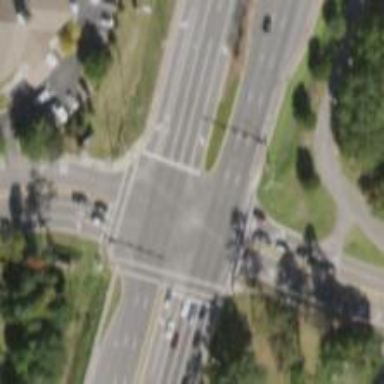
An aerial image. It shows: Marked crossing on the road.